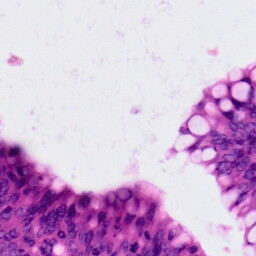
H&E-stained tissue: Colon